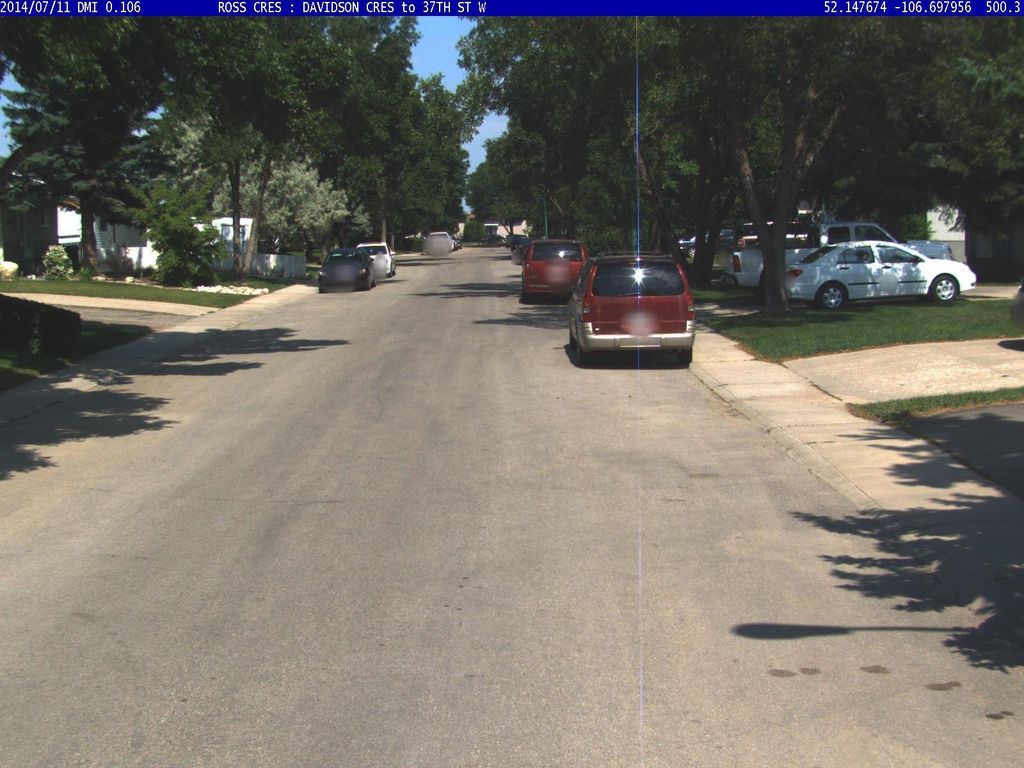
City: saskatoon